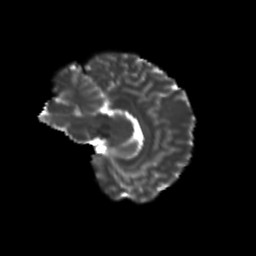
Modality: T2w
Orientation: sagittal
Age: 24
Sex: female
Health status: healthy
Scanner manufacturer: siemens
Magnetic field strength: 3 T
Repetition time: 8.6 s
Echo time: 0.095 s